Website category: auto
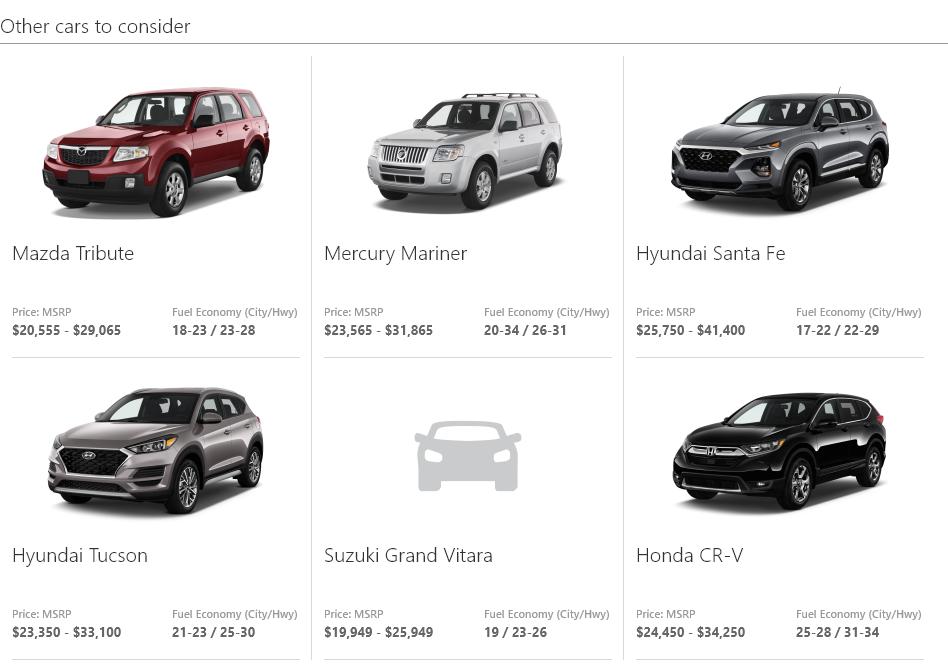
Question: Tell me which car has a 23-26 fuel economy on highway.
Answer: Suzuki Grand Vitara

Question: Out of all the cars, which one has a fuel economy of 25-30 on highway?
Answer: Hyundai Tucson

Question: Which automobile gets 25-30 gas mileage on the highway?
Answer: Hyundai Tucson

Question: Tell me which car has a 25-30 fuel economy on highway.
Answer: Hyundai Tucson

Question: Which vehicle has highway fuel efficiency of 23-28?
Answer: Mazda Tribute

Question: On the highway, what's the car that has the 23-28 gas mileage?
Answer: Mazda Tribute

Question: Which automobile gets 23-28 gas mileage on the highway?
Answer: Mazda Tribute

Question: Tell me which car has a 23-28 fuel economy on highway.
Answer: Mazda Tribute

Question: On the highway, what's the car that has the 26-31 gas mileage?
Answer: Mercury Mariner